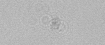
Label: camera_spot